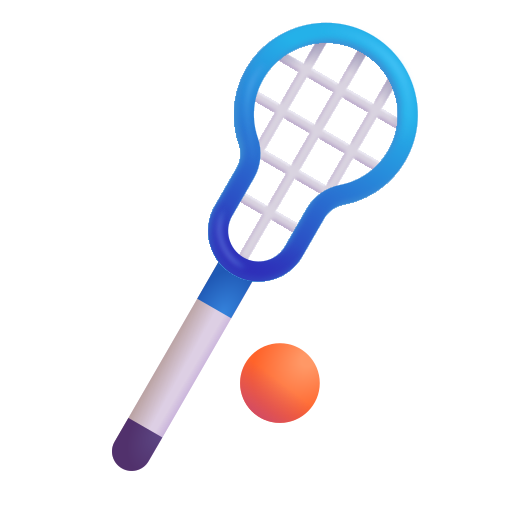
lacrosse color